Field crop: tomato
Growth stage: 2
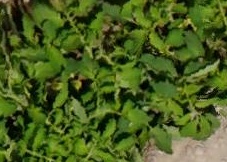
Species: tomato